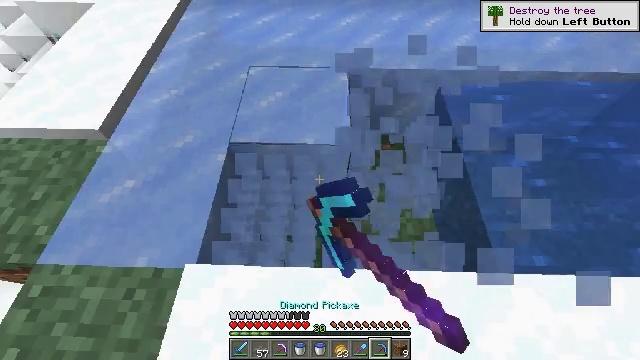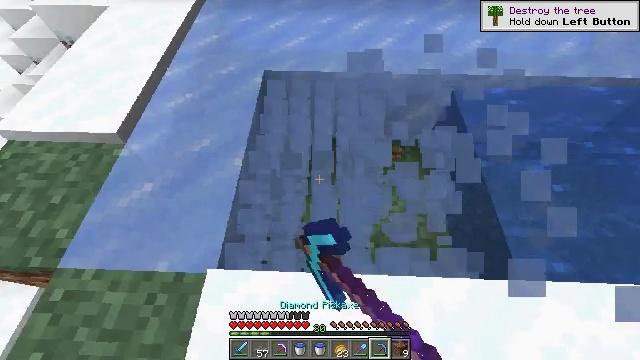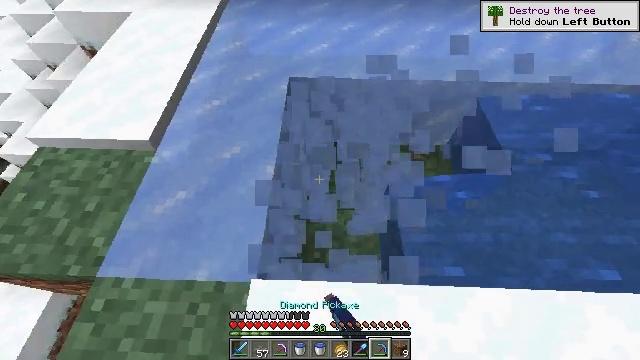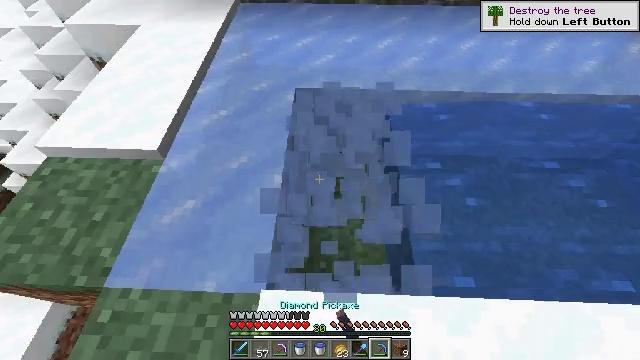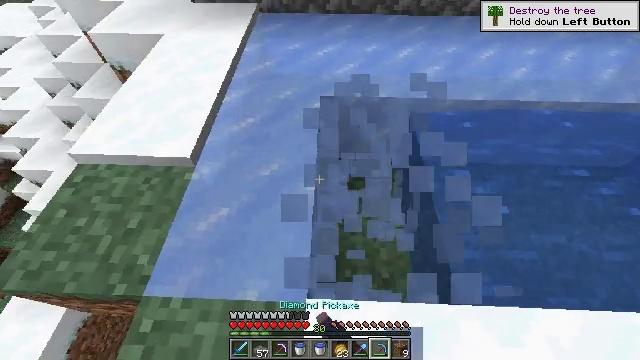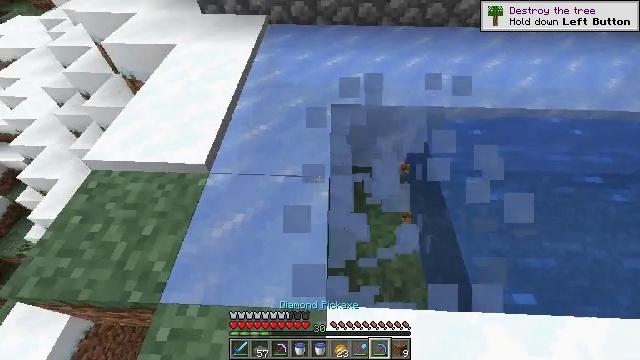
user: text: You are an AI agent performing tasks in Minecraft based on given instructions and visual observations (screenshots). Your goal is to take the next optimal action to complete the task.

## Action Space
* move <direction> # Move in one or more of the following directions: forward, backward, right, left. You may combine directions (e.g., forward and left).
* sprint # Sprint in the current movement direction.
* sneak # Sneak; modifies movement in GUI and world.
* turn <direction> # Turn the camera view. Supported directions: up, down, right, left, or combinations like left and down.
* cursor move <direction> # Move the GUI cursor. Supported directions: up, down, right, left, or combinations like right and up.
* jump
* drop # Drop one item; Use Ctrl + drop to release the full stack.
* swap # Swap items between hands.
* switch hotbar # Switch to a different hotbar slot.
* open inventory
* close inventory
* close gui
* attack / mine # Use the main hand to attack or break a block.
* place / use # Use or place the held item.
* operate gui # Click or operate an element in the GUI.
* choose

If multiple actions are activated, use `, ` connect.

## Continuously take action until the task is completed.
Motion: motion action
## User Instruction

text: Harvest the ice from frozen areas.
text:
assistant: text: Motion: move left, attack / mine
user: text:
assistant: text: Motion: move left, attack / mine
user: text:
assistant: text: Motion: move left, turn up, attack / mine
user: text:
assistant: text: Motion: turn up, attack / mine
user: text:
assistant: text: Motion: turn up
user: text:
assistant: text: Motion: no_op